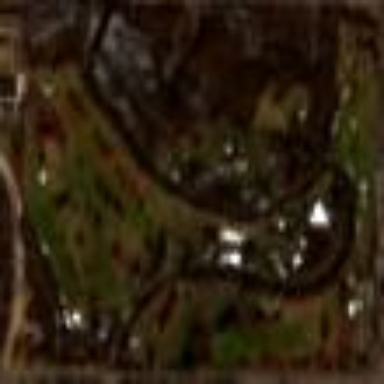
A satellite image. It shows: Golf course.